A time-domain waveform of one vibration snapshot from a rolling-element bearing is shown. What is the most likely bearing condition (normal, inner_race, outer_race, ball)?
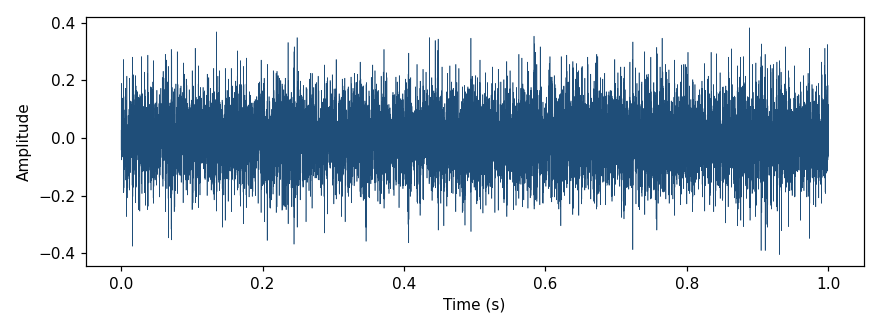
Answer: outer_race